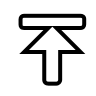
Cursor type: resize_n
OS/theme: linux-notwaita
Variant: white